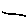
Label: line